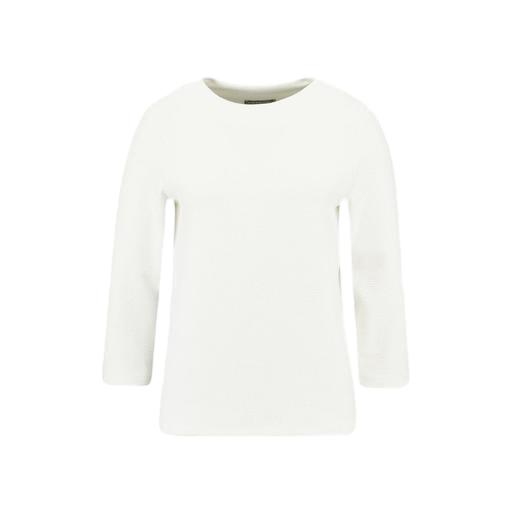
white three-quarter-sleeve top only macy, textured tee, white jumper, white background